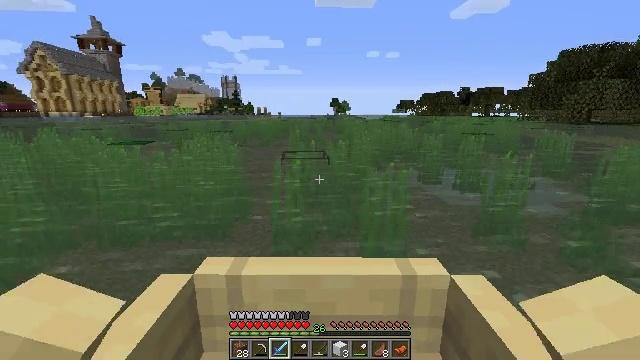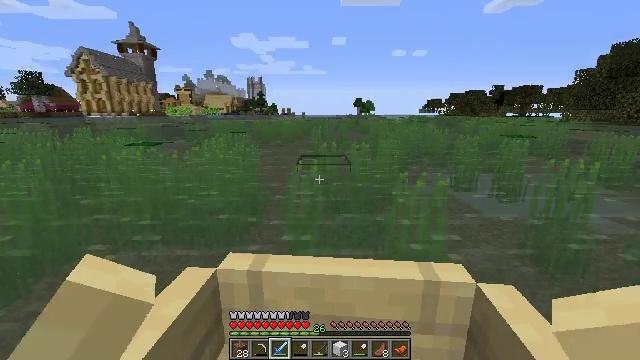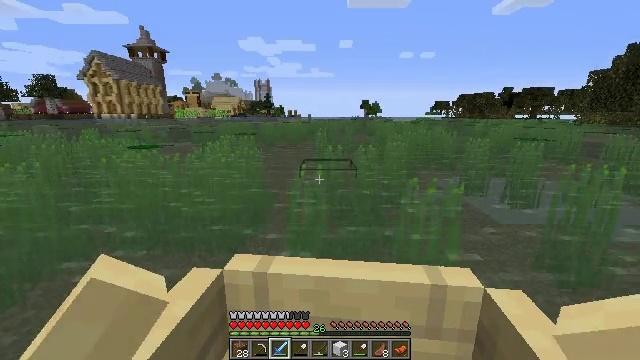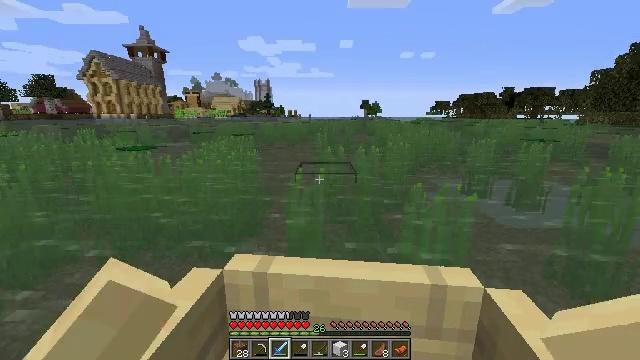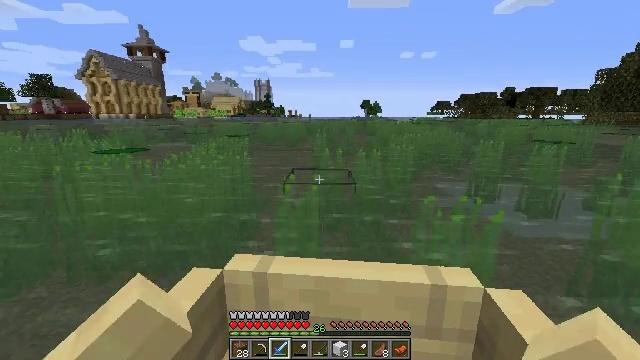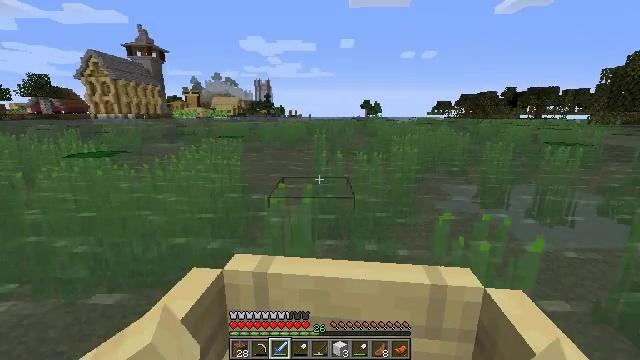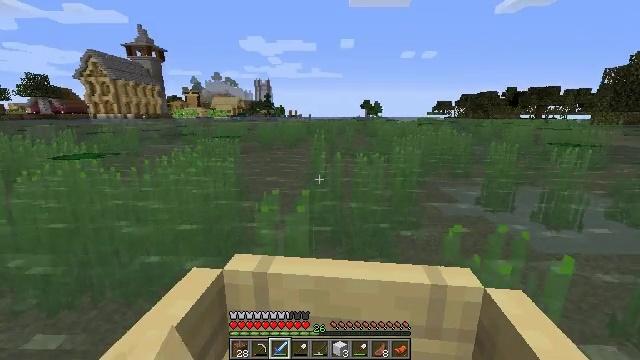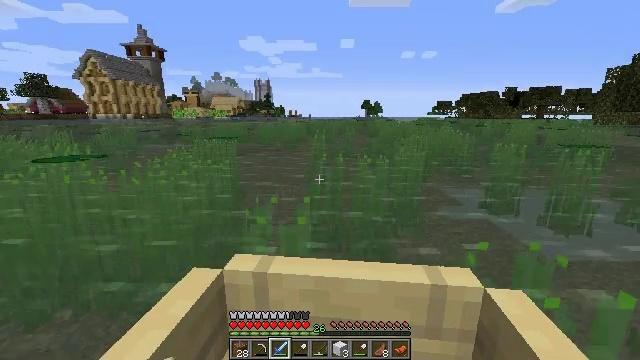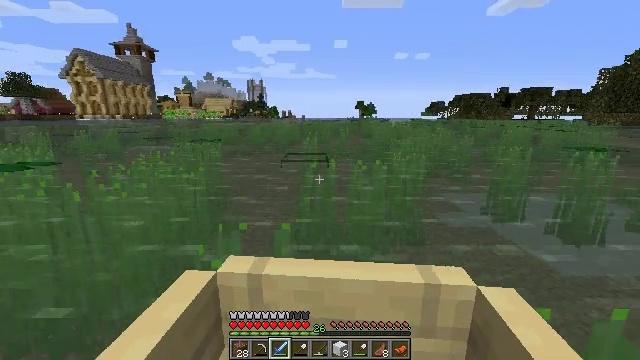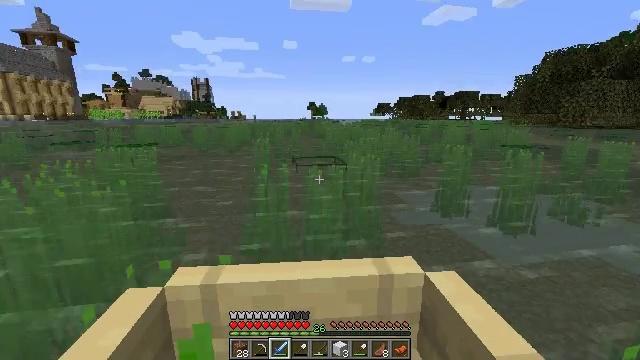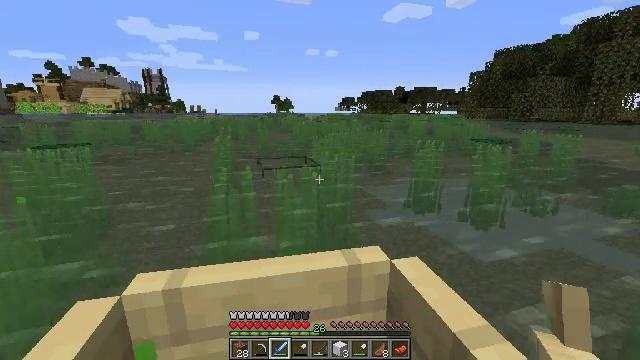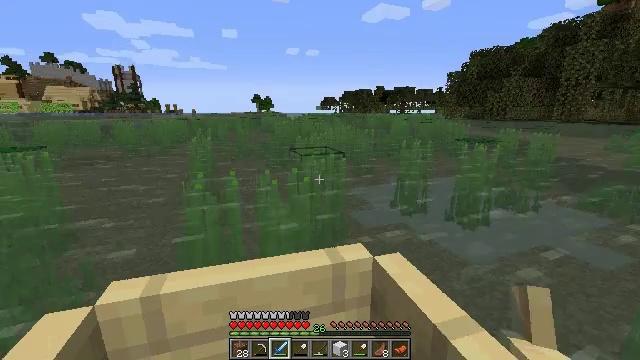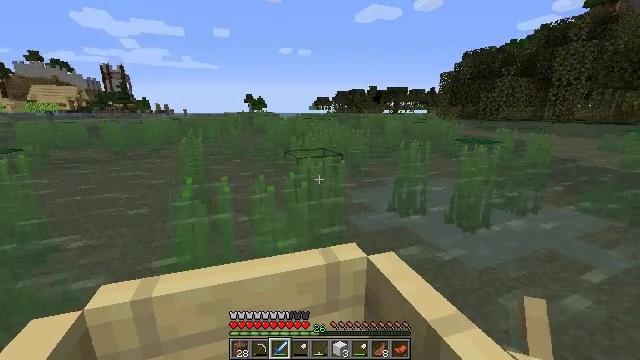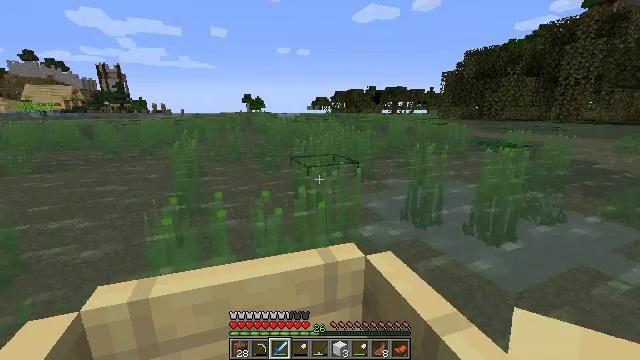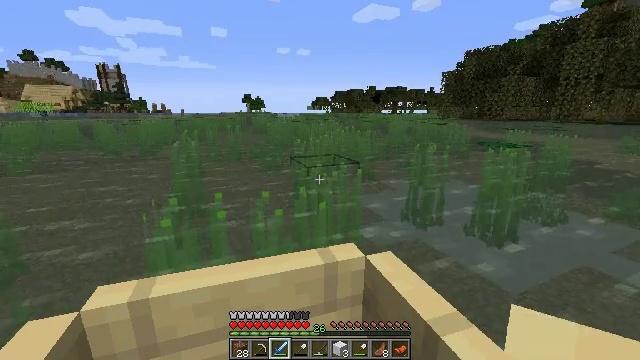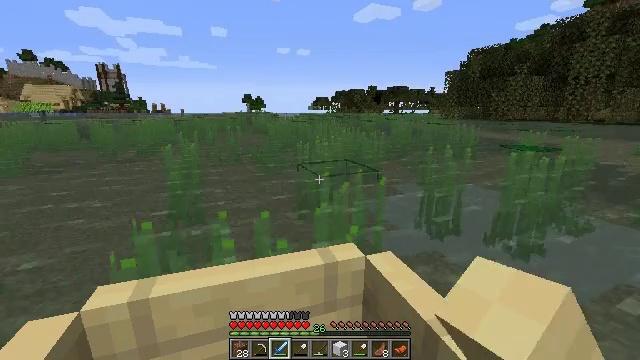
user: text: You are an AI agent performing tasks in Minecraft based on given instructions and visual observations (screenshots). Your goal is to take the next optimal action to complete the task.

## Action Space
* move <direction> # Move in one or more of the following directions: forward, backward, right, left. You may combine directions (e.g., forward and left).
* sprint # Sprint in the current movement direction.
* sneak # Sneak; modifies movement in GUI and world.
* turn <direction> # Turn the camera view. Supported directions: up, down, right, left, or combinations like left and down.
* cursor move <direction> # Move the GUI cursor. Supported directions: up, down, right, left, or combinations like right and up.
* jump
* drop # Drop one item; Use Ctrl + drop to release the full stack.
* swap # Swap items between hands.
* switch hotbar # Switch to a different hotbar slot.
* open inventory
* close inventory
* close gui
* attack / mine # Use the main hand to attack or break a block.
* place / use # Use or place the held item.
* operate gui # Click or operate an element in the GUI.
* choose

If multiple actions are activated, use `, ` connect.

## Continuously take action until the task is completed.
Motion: motion action
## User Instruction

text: Remove a lily pad from the inventory.
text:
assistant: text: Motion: move forward, turn left
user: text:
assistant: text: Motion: move forward, turn left
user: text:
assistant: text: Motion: move forward
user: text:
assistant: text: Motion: move forward
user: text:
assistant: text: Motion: move forward
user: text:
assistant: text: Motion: move forward
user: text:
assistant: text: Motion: move forward
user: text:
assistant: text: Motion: move forward, turn right
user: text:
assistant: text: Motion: move forward, turn right
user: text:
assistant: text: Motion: move forward, turn right and down
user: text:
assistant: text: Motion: move forward, turn right
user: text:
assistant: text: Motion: move forward, turn right
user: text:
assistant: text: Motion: move forward
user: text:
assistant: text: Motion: move forward
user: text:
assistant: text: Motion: move forward
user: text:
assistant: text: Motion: move forward
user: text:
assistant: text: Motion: move forward
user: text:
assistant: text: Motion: move forward
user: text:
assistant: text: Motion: move forward and move right
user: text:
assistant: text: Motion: move forward and move right
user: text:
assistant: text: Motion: move forward and move right
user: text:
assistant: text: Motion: move forward
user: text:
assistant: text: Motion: move forward
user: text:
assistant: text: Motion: move forward
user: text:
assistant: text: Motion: move forward
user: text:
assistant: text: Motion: move forward
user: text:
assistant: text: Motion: move forward
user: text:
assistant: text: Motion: move forward
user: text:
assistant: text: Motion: move forward and move left
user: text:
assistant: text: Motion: move forward and move left